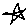
Label: star